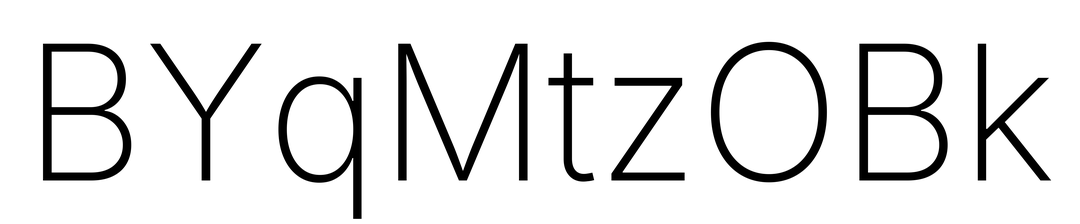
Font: Inter_ExtraLight